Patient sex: M
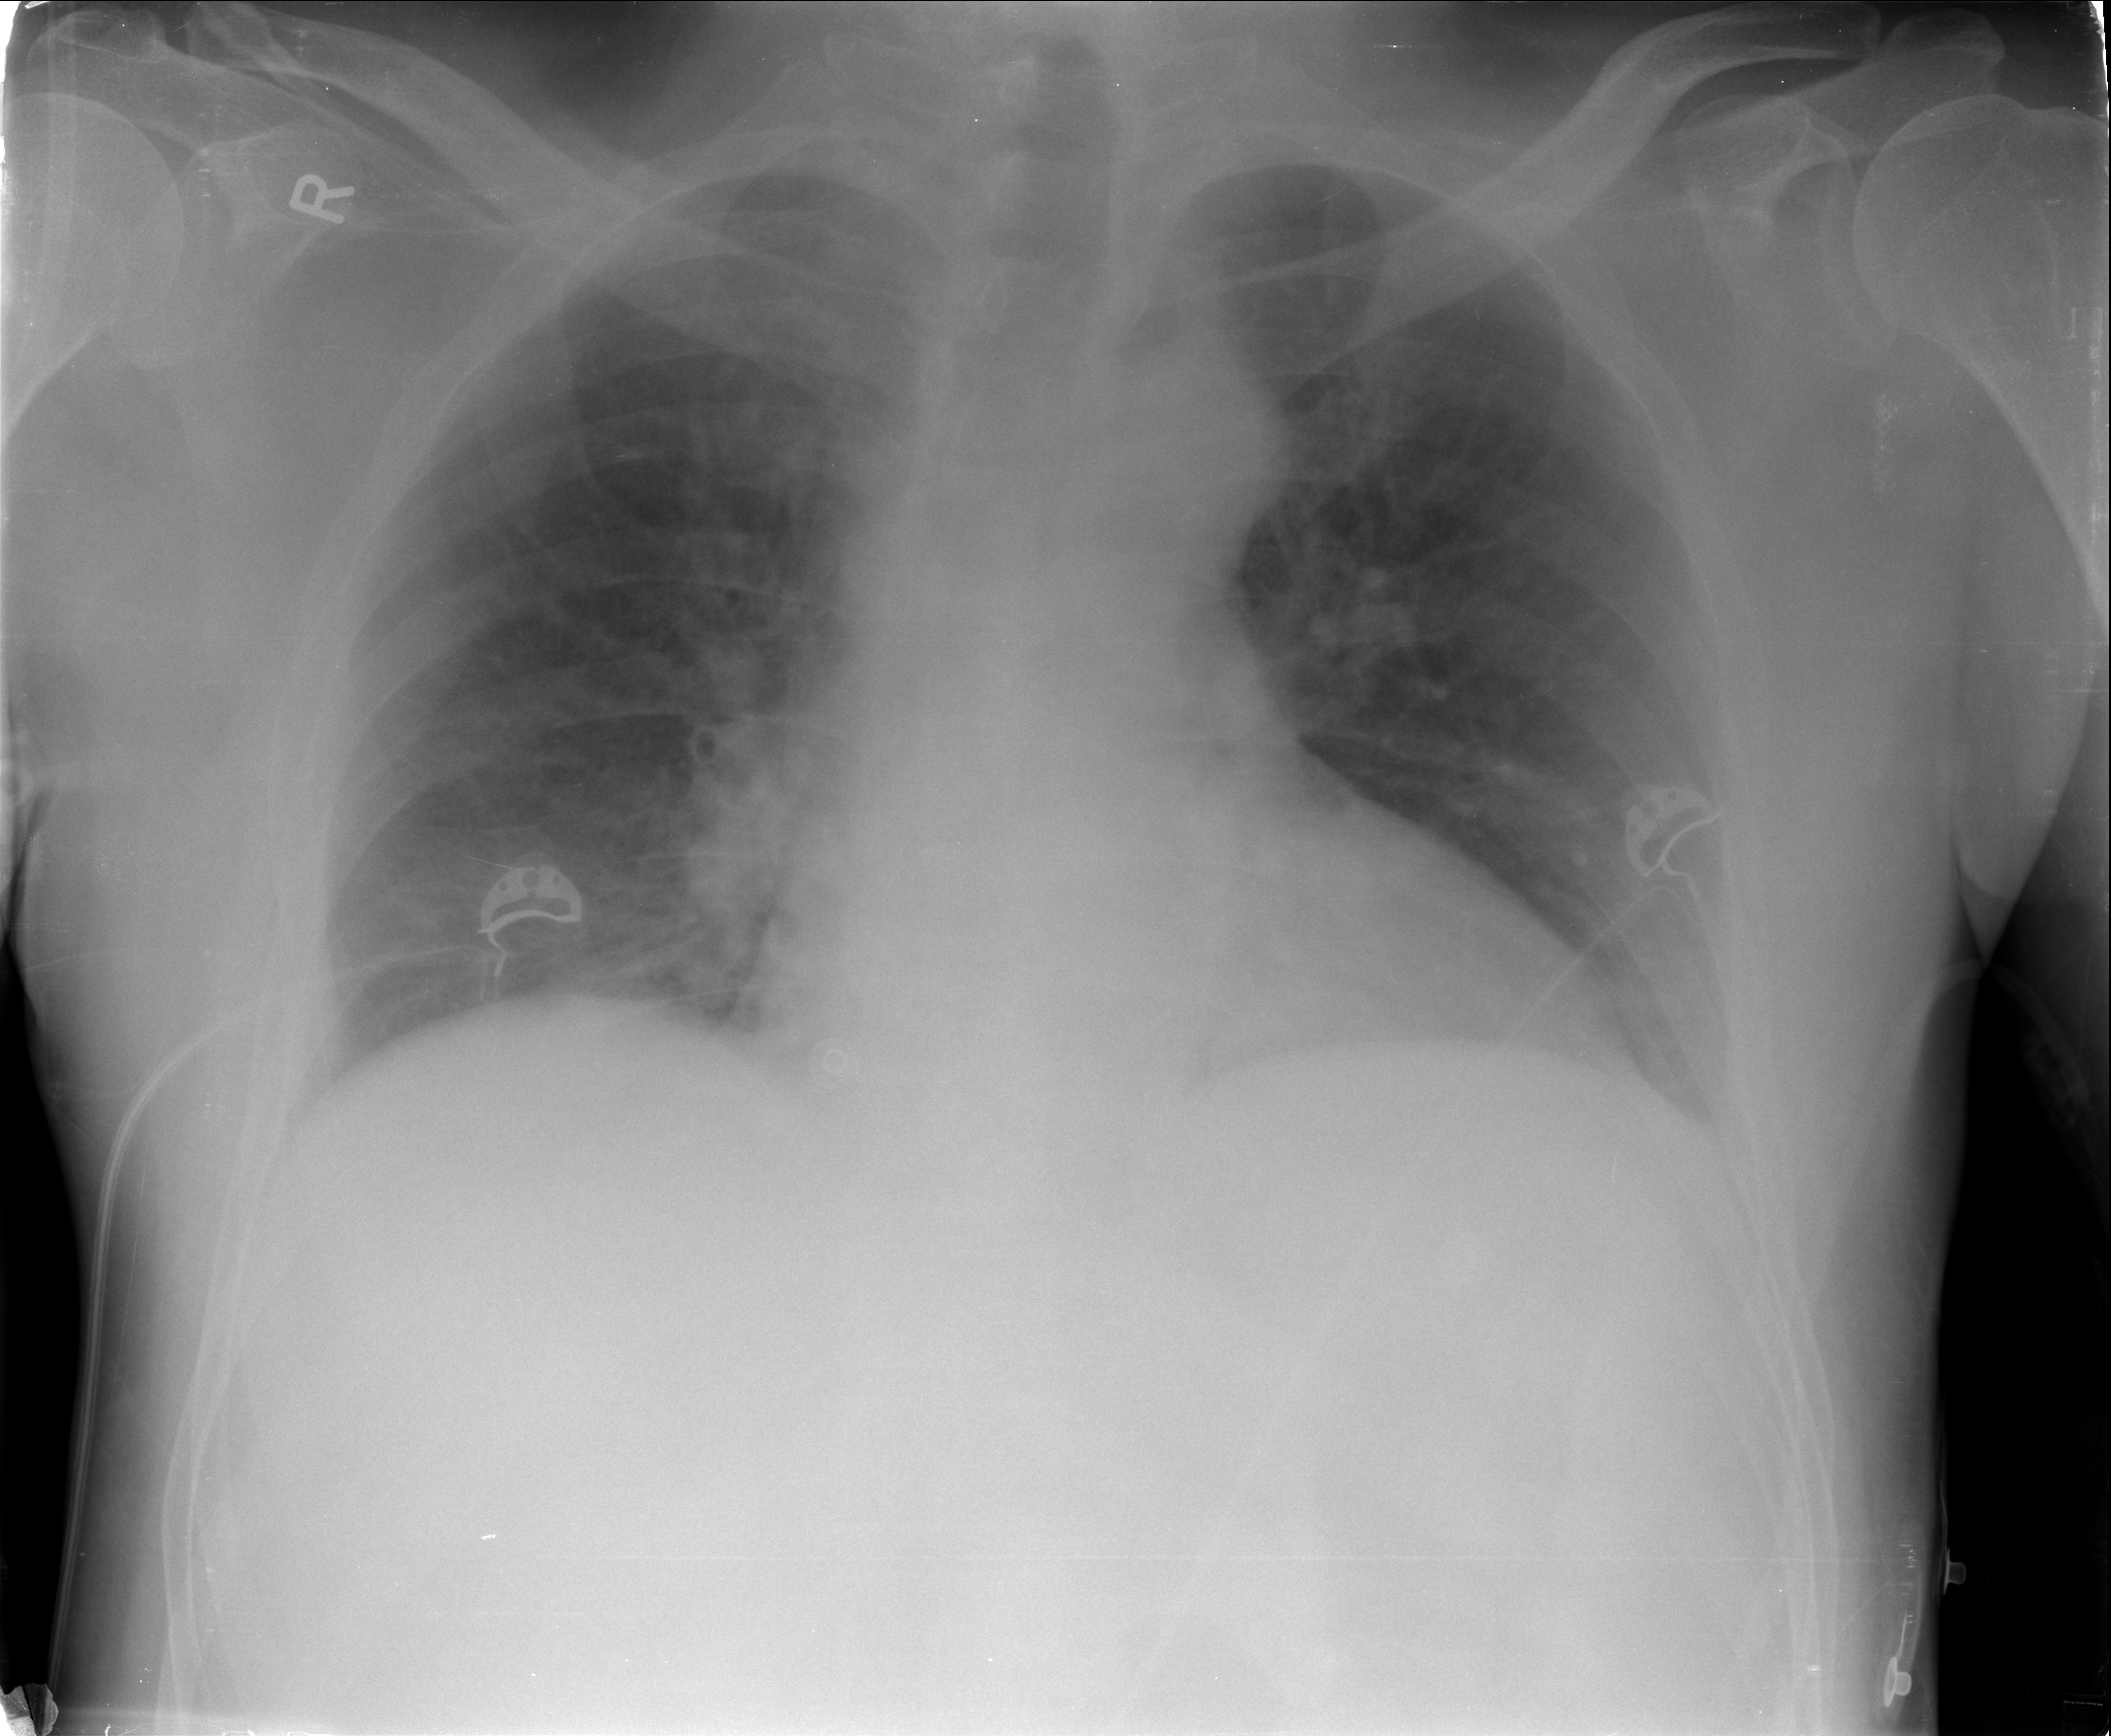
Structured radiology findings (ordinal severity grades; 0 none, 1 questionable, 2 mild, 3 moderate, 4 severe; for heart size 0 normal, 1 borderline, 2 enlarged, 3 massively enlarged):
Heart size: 0
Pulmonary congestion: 1
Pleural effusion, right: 0
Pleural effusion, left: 0
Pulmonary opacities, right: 0
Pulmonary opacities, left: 0
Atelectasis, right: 0
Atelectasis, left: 0